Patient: sex M, age 53
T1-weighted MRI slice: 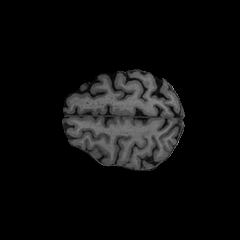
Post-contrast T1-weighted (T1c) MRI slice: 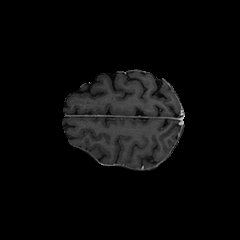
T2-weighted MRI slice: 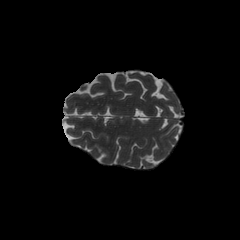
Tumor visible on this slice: no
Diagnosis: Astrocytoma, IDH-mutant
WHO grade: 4